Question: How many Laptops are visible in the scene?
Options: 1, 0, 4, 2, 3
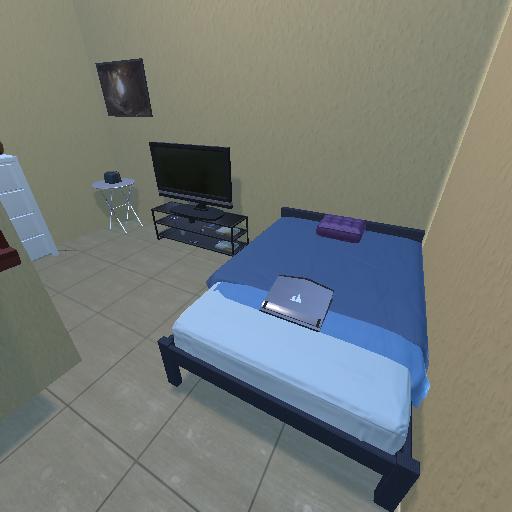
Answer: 1